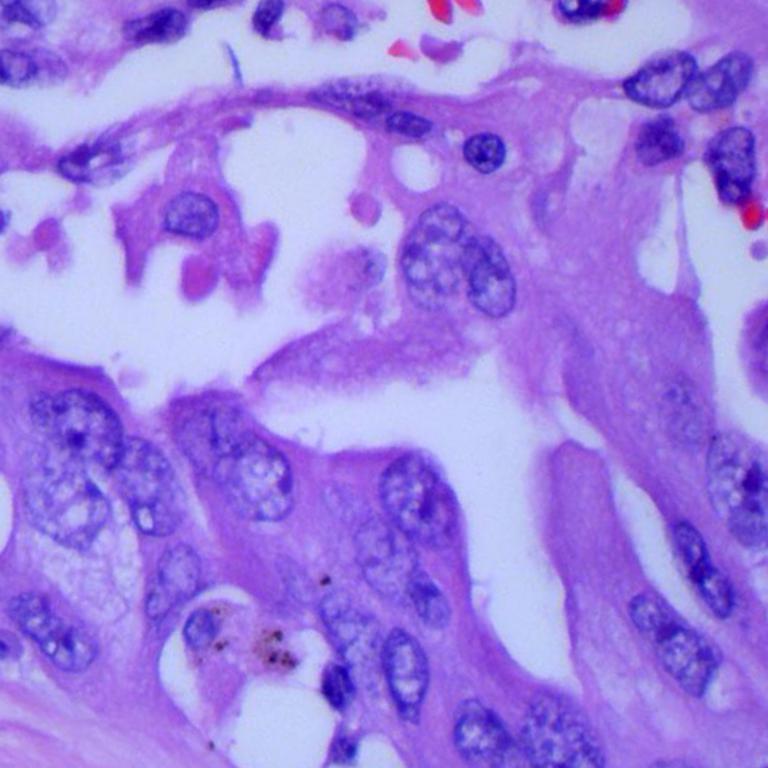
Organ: lung
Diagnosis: adenocarcinomas